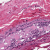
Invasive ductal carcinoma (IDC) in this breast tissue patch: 0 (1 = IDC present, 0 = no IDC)